Interaction volume radius: 5 \u00c5
Interaction volume height: 40 \u00c5
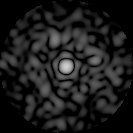
Disorder parameter: 0.8411